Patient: sex M, age 53
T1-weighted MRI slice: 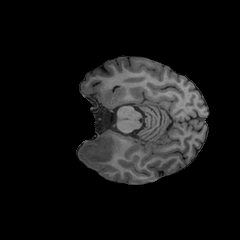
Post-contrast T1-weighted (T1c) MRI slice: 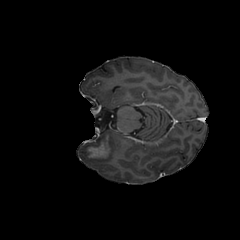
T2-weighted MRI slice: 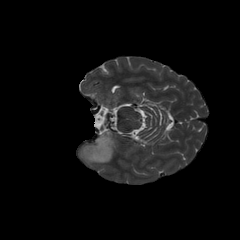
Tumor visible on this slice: yes
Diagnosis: Astrocytoma, IDH-mutant
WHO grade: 4